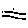
Label: line